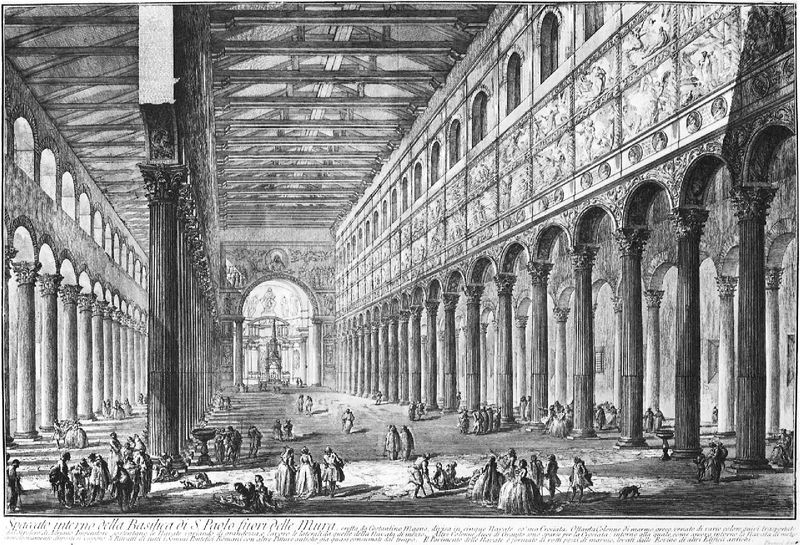
Titel: Traktat: Vedute di Roma
Künstler: Giovanni Battista Piranesi
Schlagwörter: frauen, menschen, frau, grau, holz, kleid, licht, schwarz, säulen, weiss, zeichnung, kirche, decke, händler, brunnen, relief, schrift, venedig, markt, rundbogen, balken, innenansicht, tor, galerie, halle, bögen, antike, balustrade, schwarzweiß, text, holzdecke, altar, kapitelle, rom, mittelschiff, brunne, basilika, gebälk, hallenkirche, müll, st. paul vor den toren, marktplat